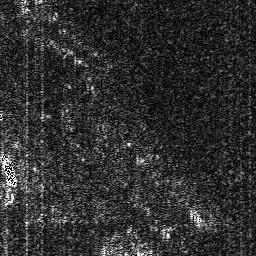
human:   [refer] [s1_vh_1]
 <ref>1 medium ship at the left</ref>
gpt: <box>[[0, 58, 7, 75, 0]]</box>